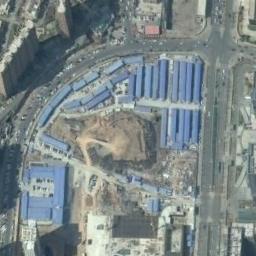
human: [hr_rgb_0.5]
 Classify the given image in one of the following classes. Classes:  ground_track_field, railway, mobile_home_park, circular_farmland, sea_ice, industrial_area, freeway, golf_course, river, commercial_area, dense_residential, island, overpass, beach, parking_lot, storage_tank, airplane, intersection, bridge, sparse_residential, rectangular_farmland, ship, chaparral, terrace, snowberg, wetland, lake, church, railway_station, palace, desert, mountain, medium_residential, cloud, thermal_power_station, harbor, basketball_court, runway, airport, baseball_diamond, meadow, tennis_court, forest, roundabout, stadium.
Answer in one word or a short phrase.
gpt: industrial_area